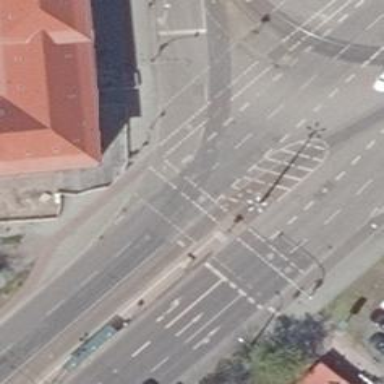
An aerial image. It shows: Tram crossing with traffic signals.